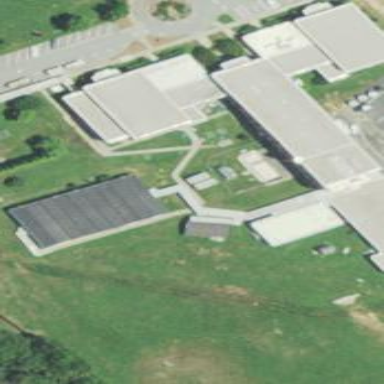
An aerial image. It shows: School building.